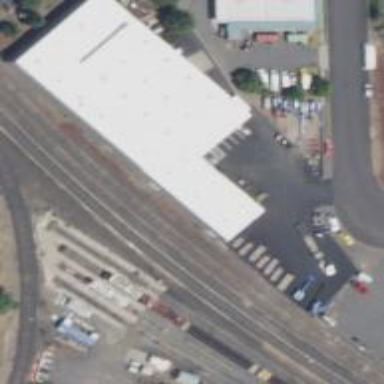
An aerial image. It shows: Hardware shop located inside building.